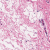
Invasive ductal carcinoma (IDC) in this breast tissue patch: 0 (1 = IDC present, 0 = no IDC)